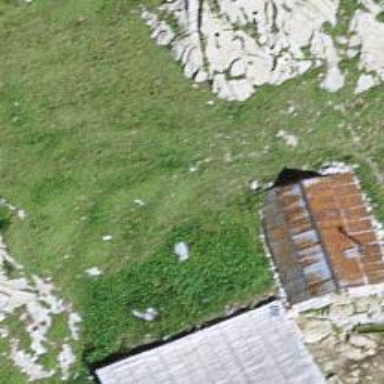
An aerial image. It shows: Isolated dwelling in remote location.